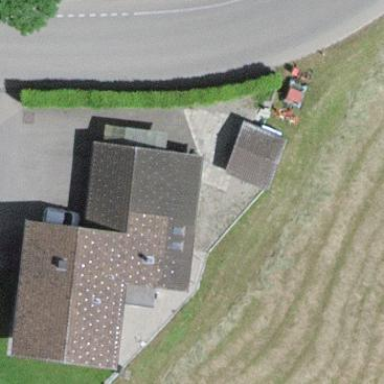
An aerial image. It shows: Garage building.